Question: Im aware there are other posts on character encoding however this one appears to only occur before the doctype.
My original source is:
'''
<!DOCTYPE HTML PUBLIC "-//W3C//DTD HTML 4.01 Transitional//EN" "http://www.w3.org/TR/html4/loose.dtd">
<html xmlns="http://www.w3.org/1999/xhtml">
<head>
<meta http-equiv="Content-Type" content="text/html; charset=UTF-8">
<meta content="telephone=no" name="format-detection">
<title>TITLE</title>
</head>
'''
But it comes through in an email as (note the question marks at the start):
'''
???<!DOCTYPE HTML PUBLIC "-//W3C//DTD HTML 4.01 Transitional//EN" "http://www.w3.org/TR/html4/loose.dtd">
<html xmlns="http://www.w3.org/1999/xhtml">
<head>
<meta http-equiv="Content-Type" content="text/html; charset=UTF-8" />
<meta content="telephone=no" name="format-detection" />
<title>TITLE</title>
</head>
'''
This seems strange as there are no characters or whitespace before the doctype. I don't really get 'what' can't be rendered. Also, the file was originally saved in visual studio using the following settings:

Any help much appreciated
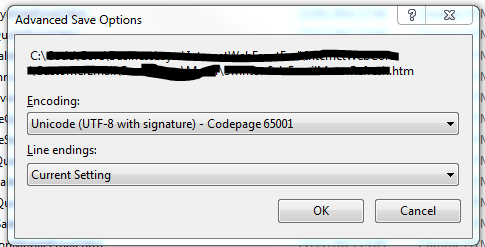
Answer: There are actually characters before the doctype. As you have saved the file as UTF-8 with signature, it contains a BOM (<URL> at the beginning of the file.
Save it as UTF-8 without signature, and the characters will go away.